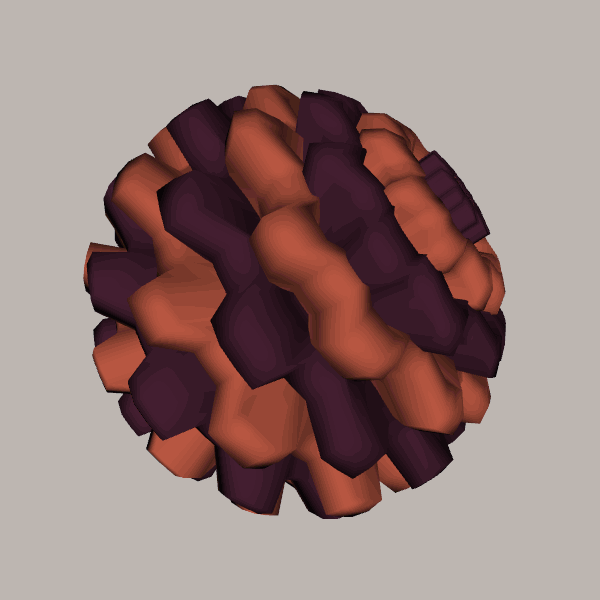
Background: light